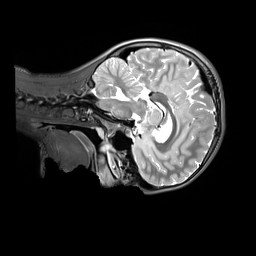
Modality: T2w
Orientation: sagittal
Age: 11
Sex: female
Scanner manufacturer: siemens
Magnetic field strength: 3 T
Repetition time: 3.2 s
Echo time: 0.408 s